Question: on top of Instruments window, there is nice control component, which shows timer and count of runs, or in top of XCode window the same control shows messages releated to build&run of current project.

Is this control available as IB plugin or can it be easily reproduced?
I know I can use NSView and style it, add controls and subviews, but it would be nice component.
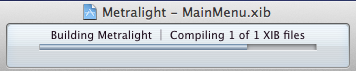
Answer: Those are not publicly available components. So you'll need to build them yourself.